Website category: phone
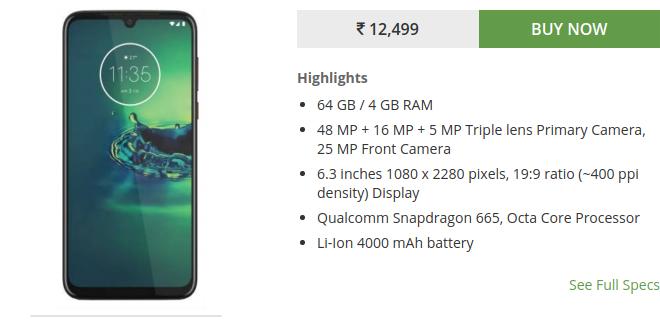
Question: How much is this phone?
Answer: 12,499

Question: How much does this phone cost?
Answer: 12,499

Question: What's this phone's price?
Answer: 12,499

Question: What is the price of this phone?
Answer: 12,499

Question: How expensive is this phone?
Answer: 12,499

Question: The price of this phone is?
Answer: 12,499

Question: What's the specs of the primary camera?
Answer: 48 MP + 16 MP + 5 MP Triple lens Primary Camera

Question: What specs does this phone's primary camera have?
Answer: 48 MP + 16 MP + 5 MP Triple lens Primary Camera

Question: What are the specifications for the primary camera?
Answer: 48 MP + 16 MP + 5 MP Triple lens Primary Camera

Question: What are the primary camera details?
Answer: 48 MP + 16 MP + 5 MP Triple lens Primary Camera

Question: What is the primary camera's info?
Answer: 48 MP + 16 MP + 5 MP Triple lens Primary Camera

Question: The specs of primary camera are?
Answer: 48 MP + 16 MP + 5 MP Triple lens Primary Camera

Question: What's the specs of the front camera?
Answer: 25 MP Front Camera

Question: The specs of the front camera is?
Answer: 25 MP Front Camera

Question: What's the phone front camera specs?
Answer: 25 MP Front Camera

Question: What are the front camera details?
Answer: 25 MP Front Camera

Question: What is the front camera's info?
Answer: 25 MP Front Camera

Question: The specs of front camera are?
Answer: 25 MP Front Camera

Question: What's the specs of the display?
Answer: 6.3 inches 1080 x 2280 pixels, 19:9 ratio (~400 ppi density) Display

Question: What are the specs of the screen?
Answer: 6.3 inches 1080 x 2280 pixels, 19:9 ratio (~400 ppi density) Display

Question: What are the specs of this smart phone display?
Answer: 6.3 inches 1080 x 2280 pixels, 19:9 ratio (~400 ppi density) Display

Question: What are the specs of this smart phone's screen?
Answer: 6.3 inches 1080 x 2280 pixels, 19:9 ratio (~400 ppi density) Display

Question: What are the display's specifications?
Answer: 6.3 inches 1080 x 2280 pixels, 19:9 ratio (~400 ppi density) Display

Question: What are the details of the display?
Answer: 6.3 inches 1080 x 2280 pixels, 19:9 ratio (~400 ppi density) Display

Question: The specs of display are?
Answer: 6.3 inches 1080 x 2280 pixels, 19:9 ratio (~400 ppi density) Display

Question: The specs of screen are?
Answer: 6.3 inches 1080 x 2280 pixels, 19:9 ratio (~400 ppi density) Display

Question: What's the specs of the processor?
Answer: Qualcomm Snapdragon 665, Octa Core Processor

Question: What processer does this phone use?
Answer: Qualcomm Snapdragon 665, Octa Core Processor

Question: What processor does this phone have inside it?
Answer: Qualcomm Snapdragon 665, Octa Core Processor

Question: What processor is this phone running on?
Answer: Qualcomm Snapdragon 665, Octa Core Processor

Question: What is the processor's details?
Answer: Qualcomm Snapdragon 665, Octa Core Processor

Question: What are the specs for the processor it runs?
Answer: Qualcomm Snapdragon 665, Octa Core Processor

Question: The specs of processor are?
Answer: Qualcomm Snapdragon 665, Octa Core Processor

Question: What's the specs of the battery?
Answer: Li-Ion 4000 mAh battery

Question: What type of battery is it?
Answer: Li-Ion 4000 mAh battery

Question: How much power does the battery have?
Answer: Li-Ion 4000 mAh battery

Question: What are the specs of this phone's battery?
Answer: Li-Ion 4000 mAh battery

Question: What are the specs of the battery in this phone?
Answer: Li-Ion 4000 mAh battery

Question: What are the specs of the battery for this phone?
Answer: Li-Ion 4000 mAh battery

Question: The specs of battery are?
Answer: Li-Ion 4000 mAh battery